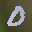
Label: 0